Field crop: maize
Growth stage: 2
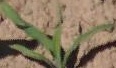
Species: maize